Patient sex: M
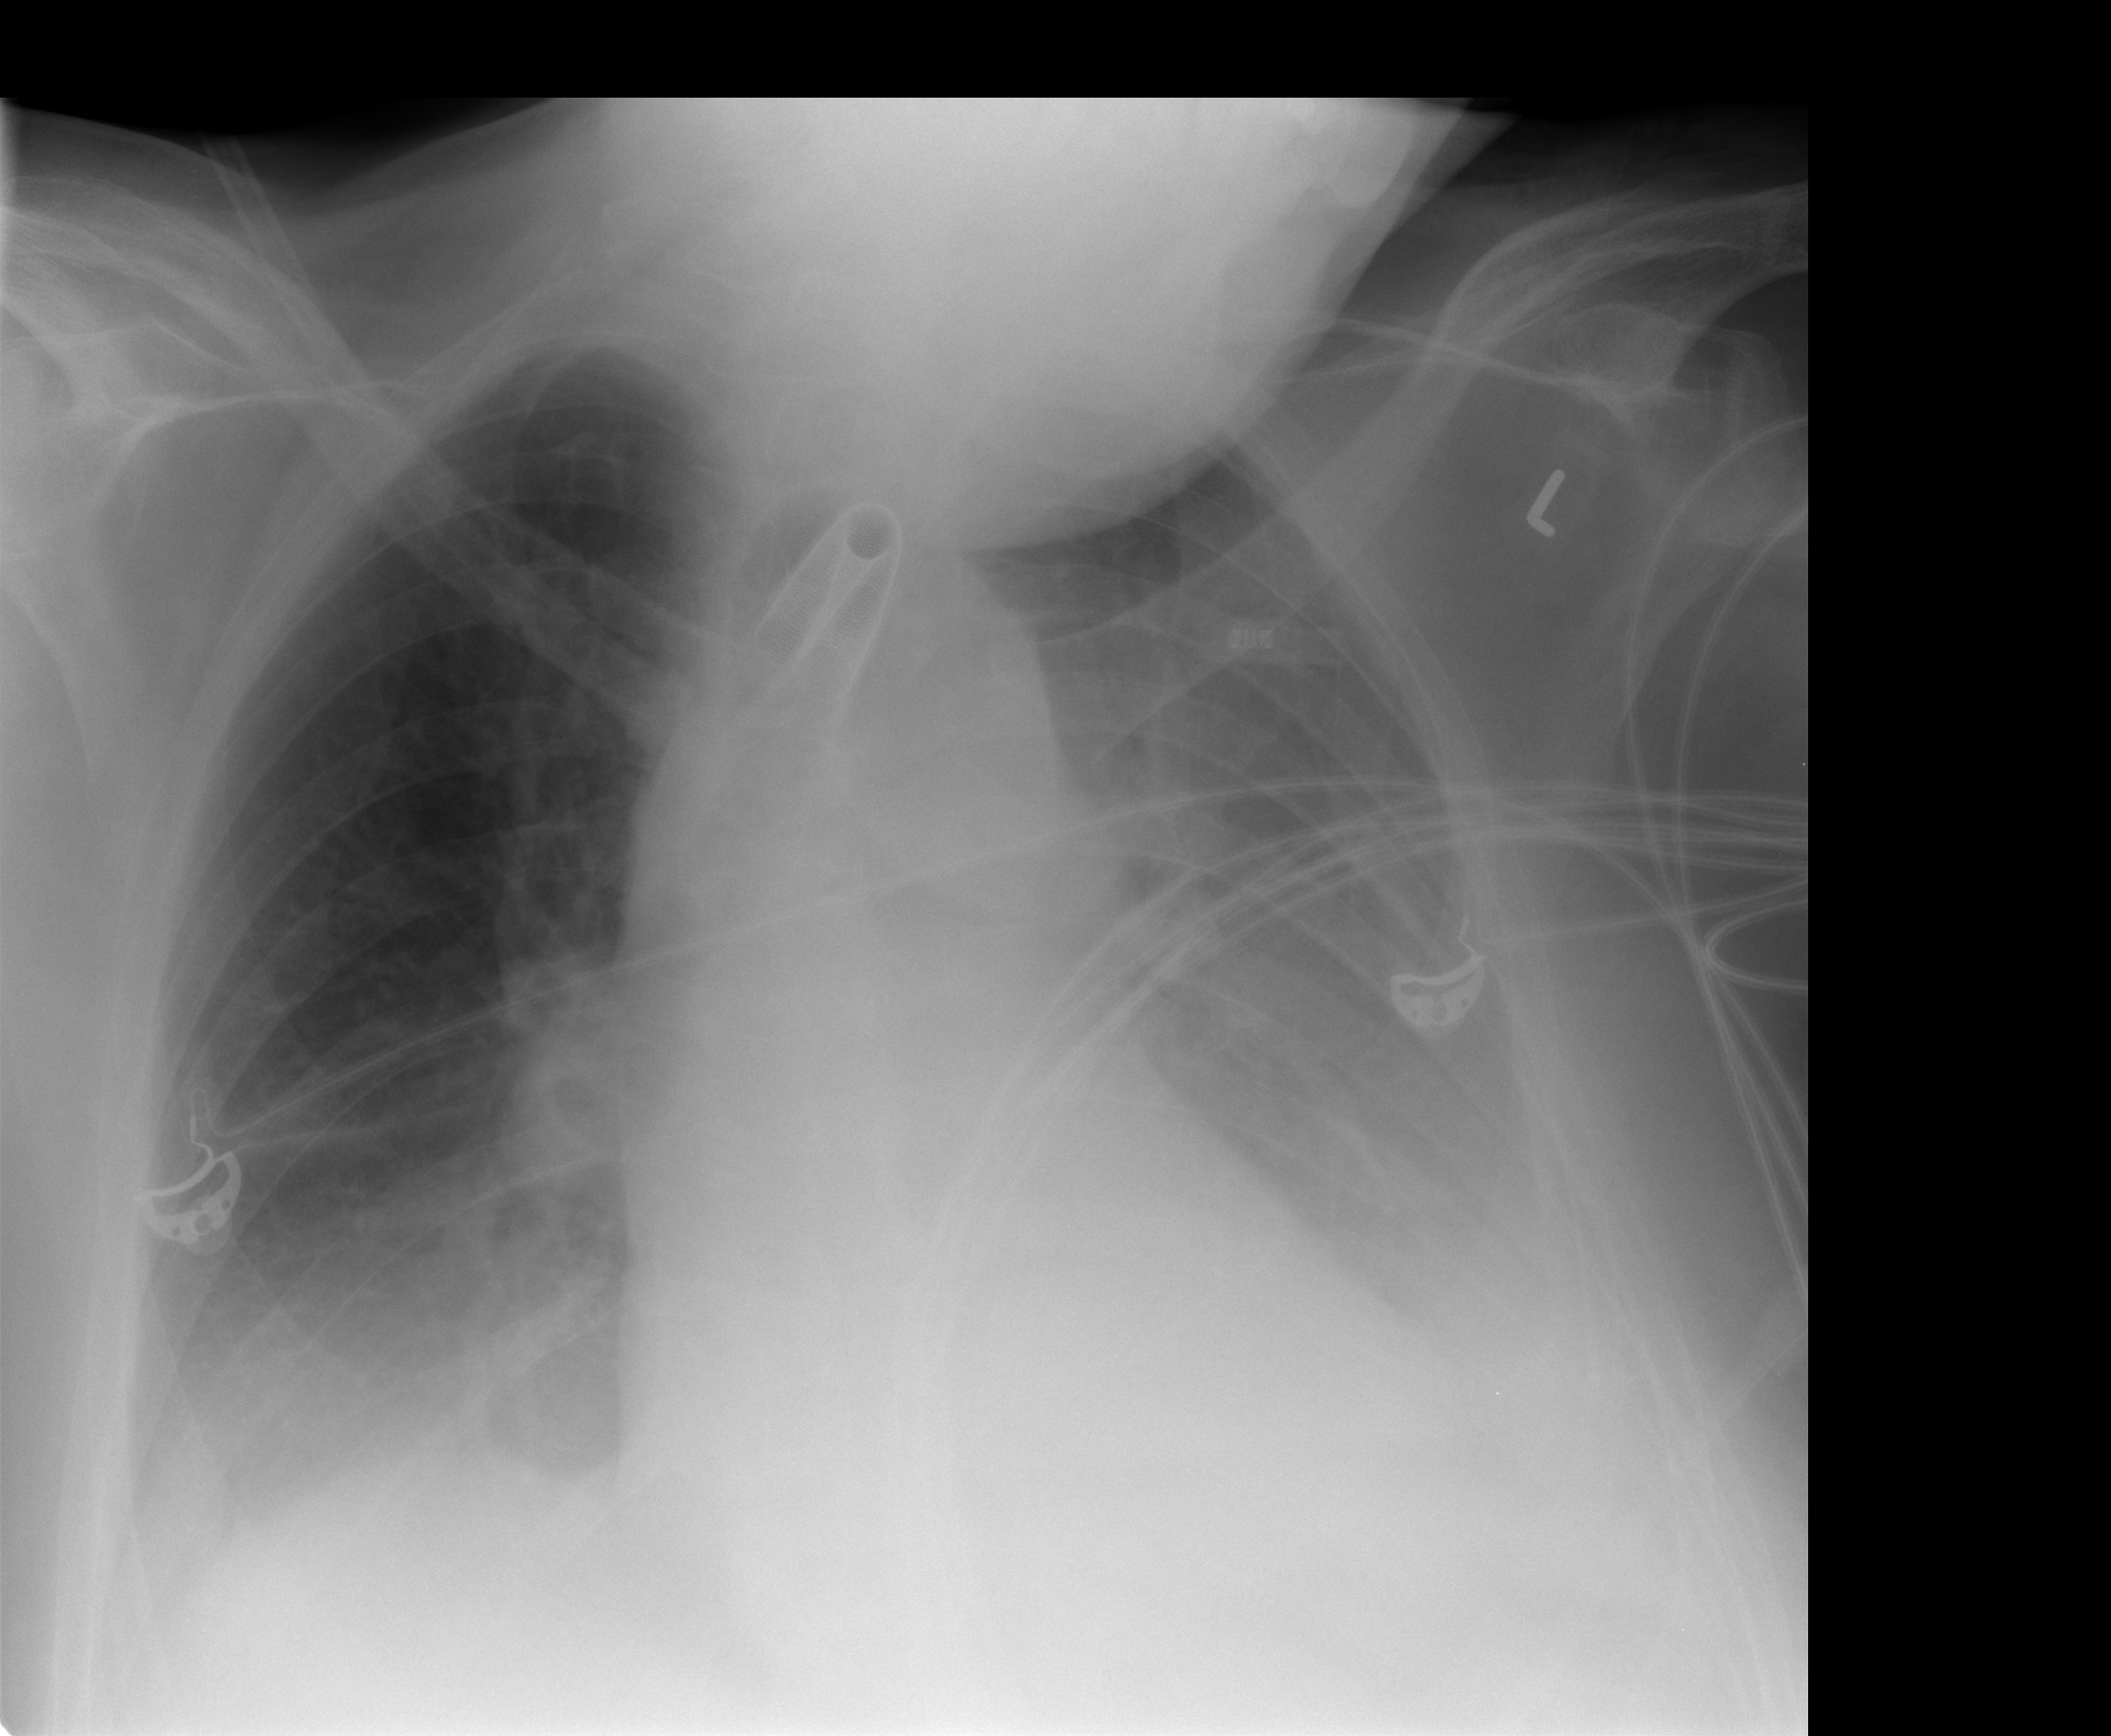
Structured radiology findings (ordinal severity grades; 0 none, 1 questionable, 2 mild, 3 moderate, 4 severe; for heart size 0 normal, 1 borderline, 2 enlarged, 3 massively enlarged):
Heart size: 0
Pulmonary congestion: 0
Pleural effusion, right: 1
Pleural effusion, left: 3
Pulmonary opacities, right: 0
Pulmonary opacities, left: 0
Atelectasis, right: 2
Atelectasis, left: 2